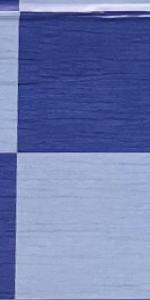
Label: Empty